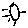
Label: sun